RGB frame:
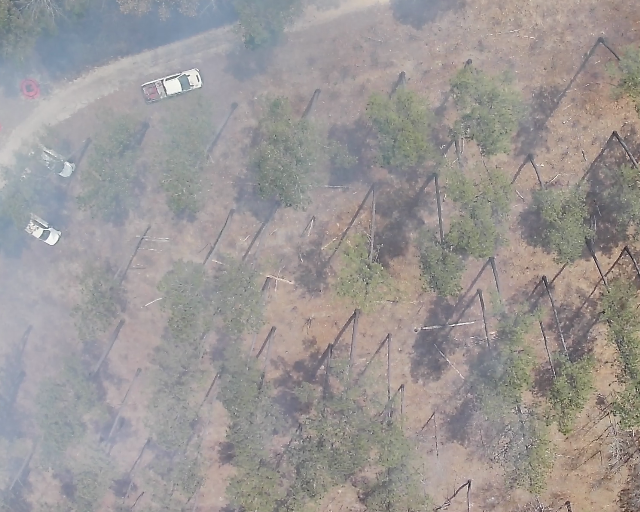
Thermal frame:
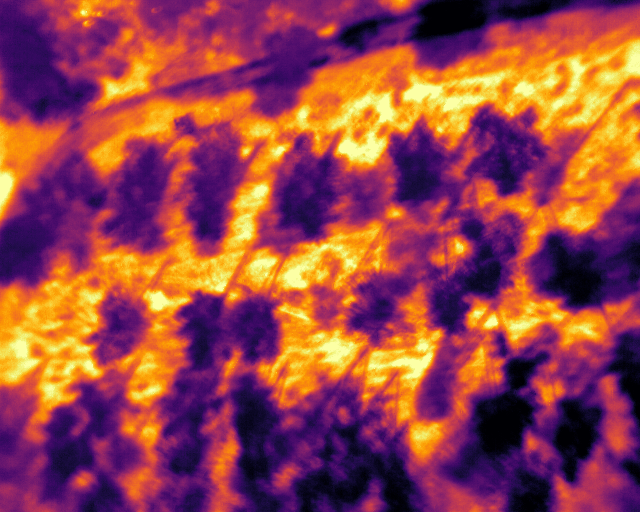
Captured: 2026-02-26 03:40:15
Pixels at or above 80 °C: 0 (fraction of frame: 0)